九年级 · 度量几何学
下列正多边形的中心角最小的是 ( )

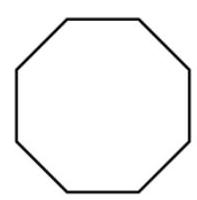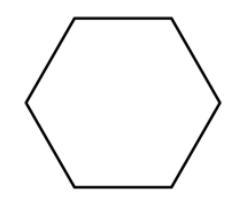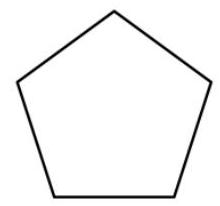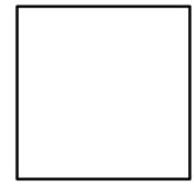
A.

B.

C.

D.

答案: A
解析: 根据正多边形的边数为 $n$, 则正多边形中心角为 $\frac{360^{\circ}}{n}$ 计算即可.

【详解】解: A. 中心角度数为: $360^{\circ} \div 8=45^{\circ}$,

B. 中心角度数为: $360^{\circ} \div 6=60^{\circ}$,

C. 中心角度数为: $360^{\circ} \div 5=72^{\circ}$,

D. 中心角度数为: $360^{\circ} \div 4=90^{\circ}$,故中心角最小的是 $45^{\circ}$.

故选: A.

【点睛】本题考查的是正多边形和圆的有关知识, 掌握正多边形的中心角的计算公式是解题的关键.